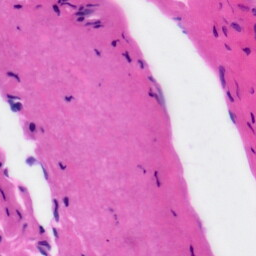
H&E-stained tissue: Tonsil